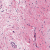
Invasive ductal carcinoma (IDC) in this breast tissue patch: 0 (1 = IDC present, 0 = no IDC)